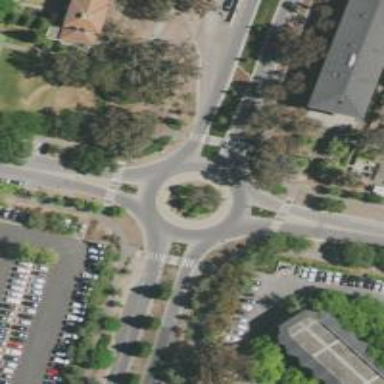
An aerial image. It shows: Roundabout at tertiary road junction.